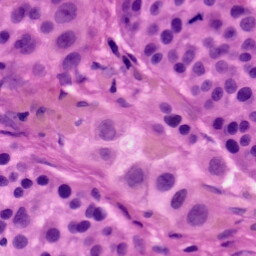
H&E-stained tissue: Skin